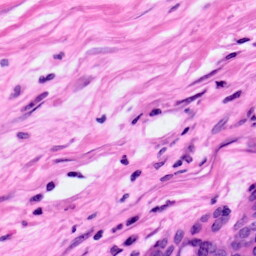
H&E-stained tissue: Pancreatic